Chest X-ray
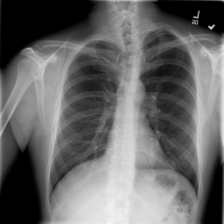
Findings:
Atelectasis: negative
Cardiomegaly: negative
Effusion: negative
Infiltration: positive
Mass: negative
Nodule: negative
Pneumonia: negative
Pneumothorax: negative
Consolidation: negative
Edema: negative
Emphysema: negative
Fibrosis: negative
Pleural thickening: negative
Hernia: negative